Question: I'm developing an application in asp mvc, and I want to create some friendly controls for developers, like Server controls in asp.net WebForms . In this case, I want to create a bootstrap panel that has some fixed html and render inside a template of items. I am doing it this way:
'''
public static MvcHtmlString BootPanel<T>(this IEnumerable<T> items, Func<T, HelperResult> template, string title = "")
{
StringBuilder sb = new StringBuilder();
sb.Append("<div class='panel panel-info'>");
sb.Append("<div class='panel-heading'>");
sb.Append(title);
sb.Append("</div>");
sb.Append("<div class='panel-body'>");
var hr = new HelperResult(writer =>
{
foreach (var item in items)
{
template(item).WriteTo(writer);
}
});
sb.Append(hr.ToHtmlString());
sb.Append("</div>");
sb.Append("</div>");
return MvcHtmlString.Create(sb.ToString());
}
'''
This is the razor View:
'''
@{
var videoGames = new[] {
new VideoGame {nombre = "Shadows of mordor", precio = 66},
new VideoGame {nombre = "Spiderman", precio = 50}
};
}
@videoGames.BootPanel(@<div>
@item.nombre &nbsp; @item.precio
</div>
, "Titulo")
'''
---
The output is rendered correctly using the bootstrap classes:

The question is. Is this a correct way of implementing this kind of control?
Following your answers I updated the helper yo use TagBuilder:
'''
public static MvcHtmlString BootPanel<T>(this IEnumerable<T> items, Func<T, HelperResult> template, string title = "")
{
TagBuilder PanelDiv = new TagBuilder("div");
PanelDiv.AddCssClass("panel panel-info");
TagBuilder PanelHeading = new TagBuilder("div");
PanelHeading.AddCssClass("panel-heading");
PanelHeading.SetInnerText(title);
TagBuilder PanelBody = new TagBuilder("div");
PanelBody.AddCssClass("panel-body");
var hr = new HelperResult(writer =>
{
foreach (var item in items)
{
template(item).WriteTo(writer);
}
});
PanelBody.InnerHtml = hr.ToHtmlString();
PanelDiv.InnerHtml = PanelHeading.ToString() +
PanelBody.ToString();
return MvcHtmlString.Create(PanelDiv.ToString());
}
'''
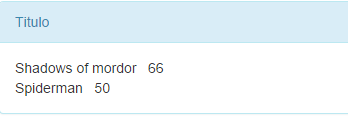
Answer: Make sure you encode the output string before returning since if some one writes a javascript for title then it results in script injection. Apart from that it looks, but instead using hard coded tags you may use TagBuilder class to build your html code. See this <URL>.